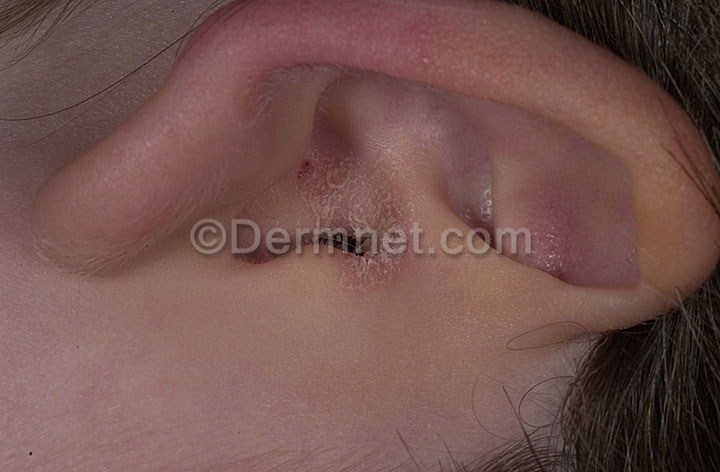
Disease: Psoriasis pictures Lichen Planus and related diseases